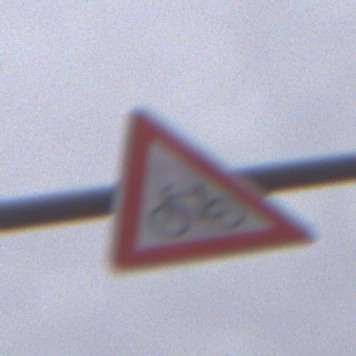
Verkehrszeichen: RadverkehrRechts
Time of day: MorningAfternoon
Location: Outdoor (Urban)
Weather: Overcast
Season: NotSpecified
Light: Natural